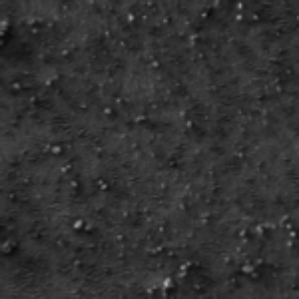
Label: frost